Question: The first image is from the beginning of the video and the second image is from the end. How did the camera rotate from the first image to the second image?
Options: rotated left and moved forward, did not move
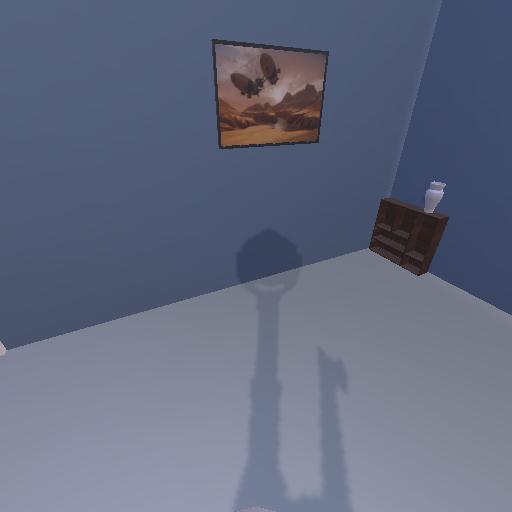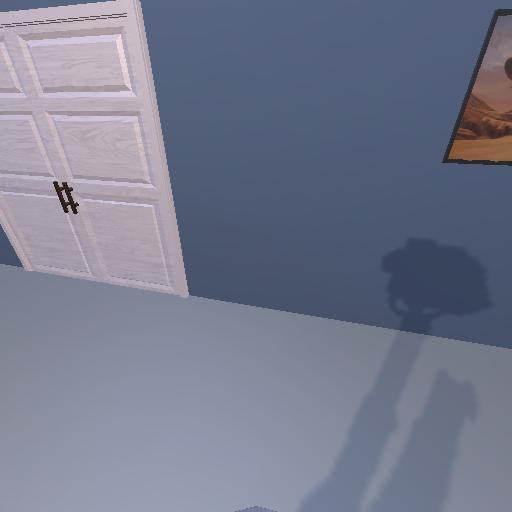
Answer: rotated left and moved forward